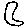
Label: moon